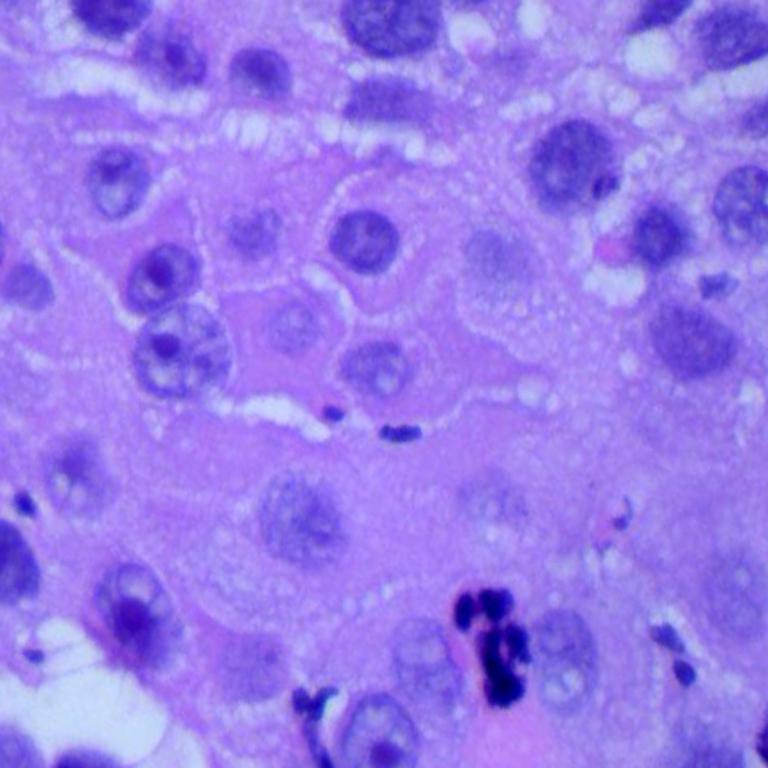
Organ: lung
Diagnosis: squamous carcinomas